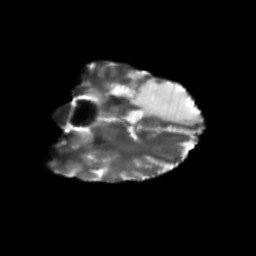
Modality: T2w
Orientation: coronal
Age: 40
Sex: female
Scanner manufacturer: siemens
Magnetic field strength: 3 T
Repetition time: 5.25 s
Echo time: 0.08 s